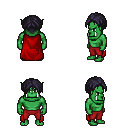
a pixel art fantasy rpg character, male body template, orc, green skin, red cape, red pants, raven parted hairstyle, four views (front, back, left, right), 2x2 character sprite sheet, small pixel art, hard edges, no anti-aliasing